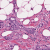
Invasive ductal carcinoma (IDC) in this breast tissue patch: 0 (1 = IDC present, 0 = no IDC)